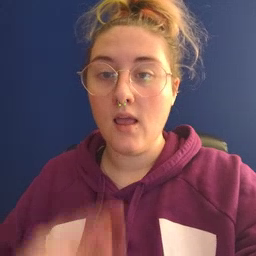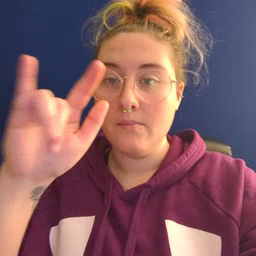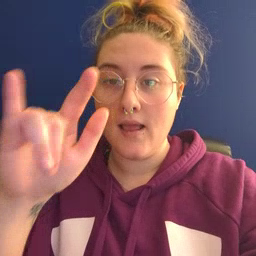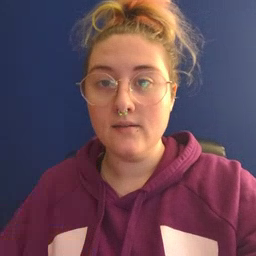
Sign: airplane